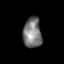
Tissue: lung
Cell type: Endothelial cells
Senescence score: 0.209
Nuclear area (px): 552
Mean DAPI intensity: 121.897